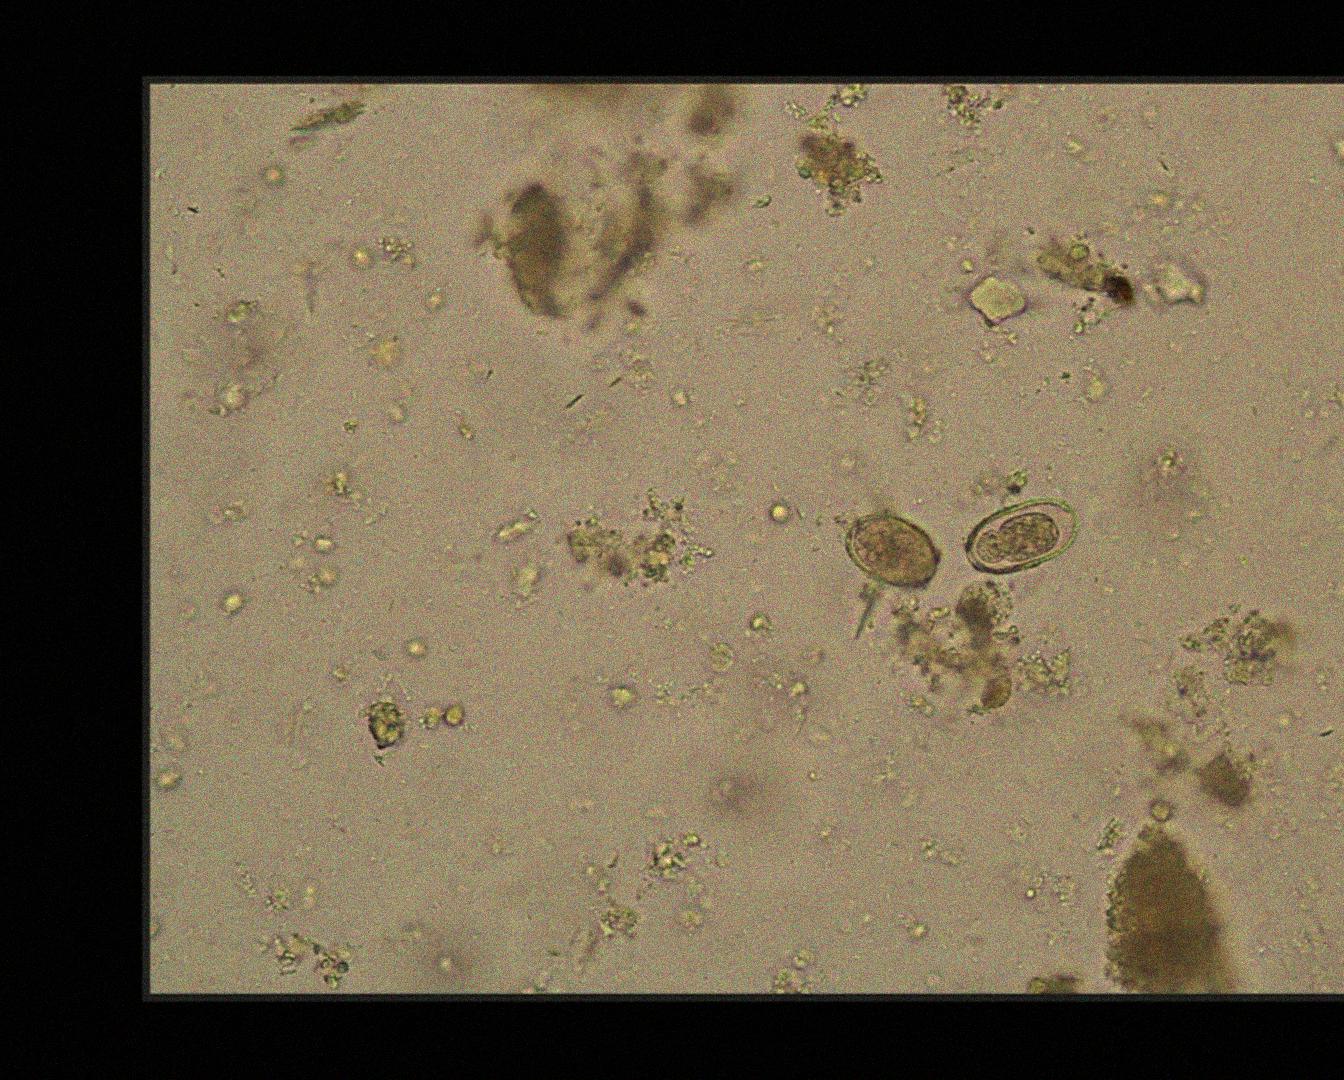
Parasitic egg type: Capillaria philippinensis